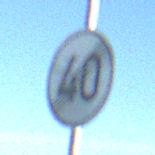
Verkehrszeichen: EndeGeschwindigkeit40
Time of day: MorningAfternoon
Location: Outdoor (Nature)
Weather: Clear
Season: Autumn
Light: Natural